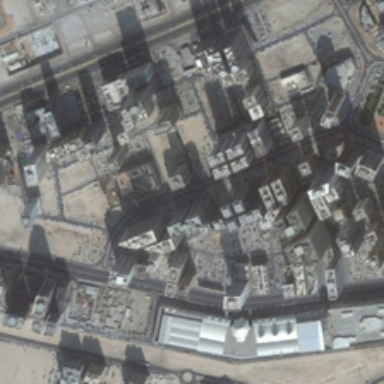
Many buildings are in a commercial area .